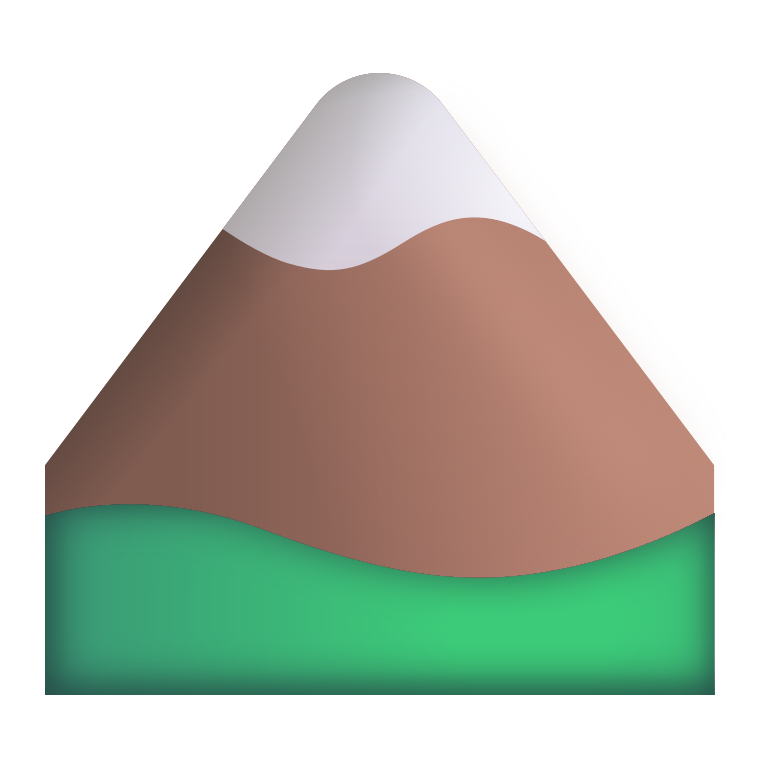
snow capped mountain color